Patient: sex F, age 26
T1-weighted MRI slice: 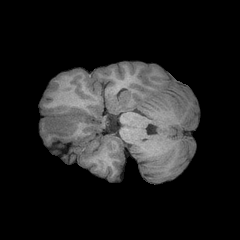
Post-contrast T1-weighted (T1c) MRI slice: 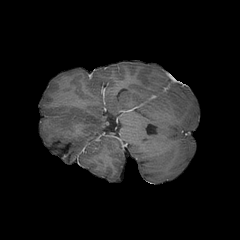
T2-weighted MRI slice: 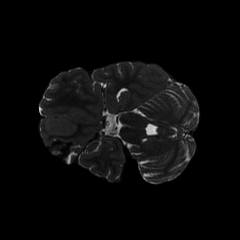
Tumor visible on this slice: yes
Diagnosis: Glioblastoma, IDH-wildtype
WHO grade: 4